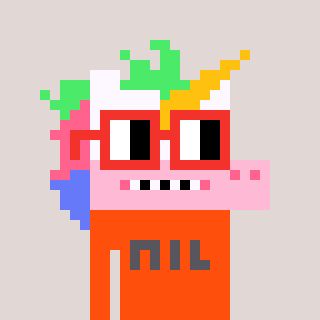
a pixel art character with square red glasses, a unicorn-shaped head and a orange-colored body on a warm background